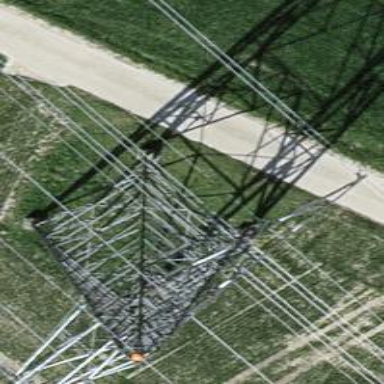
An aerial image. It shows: H-frame designed tower for power lines.